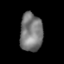
Tissue: lung
Cell type: Epithelial cells
Senescence score: 0.1662
Nuclear area (px): 855
Mean DAPI intensity: 120.682